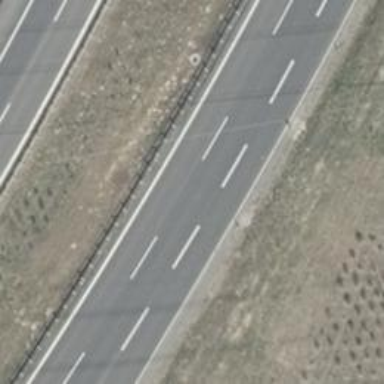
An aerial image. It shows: Asphalt motorway.